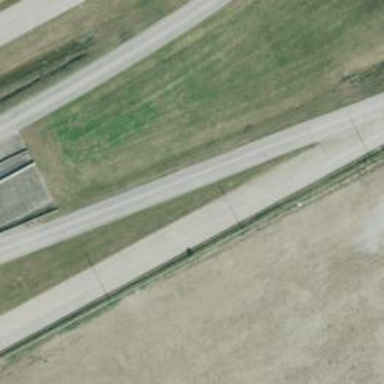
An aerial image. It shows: Secondary road with frontage access.